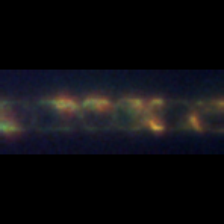
Taxon: Skeletonema
Group: Diatoms